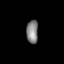
Tissue: lung
Cell type: Fibroblasts
Senescence score: 0.5535
Nuclear area (px): 265
Mean DAPI intensity: 132.343